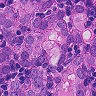
Metastatic tissue present: yes